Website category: phone
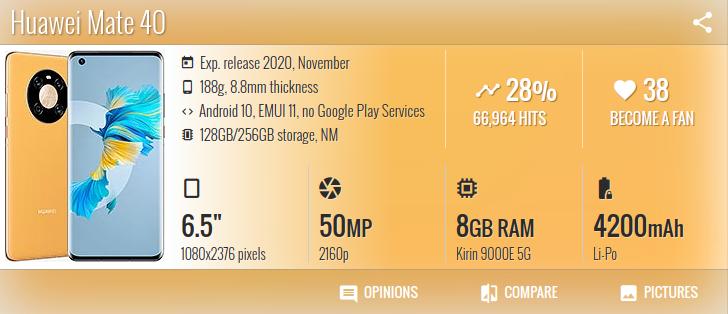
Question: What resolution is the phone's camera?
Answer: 2160p

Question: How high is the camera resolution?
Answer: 2160p

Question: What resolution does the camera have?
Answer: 2160p

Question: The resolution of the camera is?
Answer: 2160p

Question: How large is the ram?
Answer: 8 GB RAM

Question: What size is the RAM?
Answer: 8 GB RAM

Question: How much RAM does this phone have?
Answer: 8 GB RAM

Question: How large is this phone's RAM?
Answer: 8 GB RAM

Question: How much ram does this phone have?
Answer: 8 GB RAM

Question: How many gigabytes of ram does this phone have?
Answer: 8 GB RAM

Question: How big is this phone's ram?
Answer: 8 GB RAM

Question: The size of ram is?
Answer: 8 GB RAM

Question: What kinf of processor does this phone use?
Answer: Kirin 9000E 5G

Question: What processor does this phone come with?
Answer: Kirin 9000E 5G

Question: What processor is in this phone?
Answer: Kirin 9000E 5G

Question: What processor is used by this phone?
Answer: Kirin 9000E 5G

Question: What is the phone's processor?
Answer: Kirin 9000E 5G

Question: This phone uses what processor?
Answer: Kirin 9000E 5G

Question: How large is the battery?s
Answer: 4200 mAh

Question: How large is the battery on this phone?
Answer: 4200 mAh

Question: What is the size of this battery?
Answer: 4200 mAh

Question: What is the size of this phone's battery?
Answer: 4200 mAh

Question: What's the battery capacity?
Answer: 4200 mAh

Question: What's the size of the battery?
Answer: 4200 mAh

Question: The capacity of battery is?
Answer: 4200 mAh